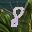
Label: 8